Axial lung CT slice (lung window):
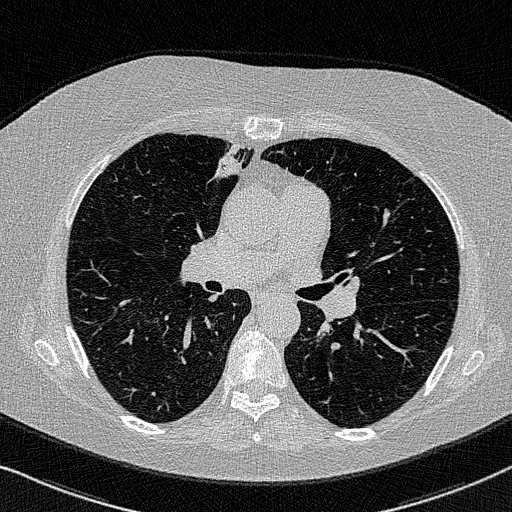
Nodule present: no